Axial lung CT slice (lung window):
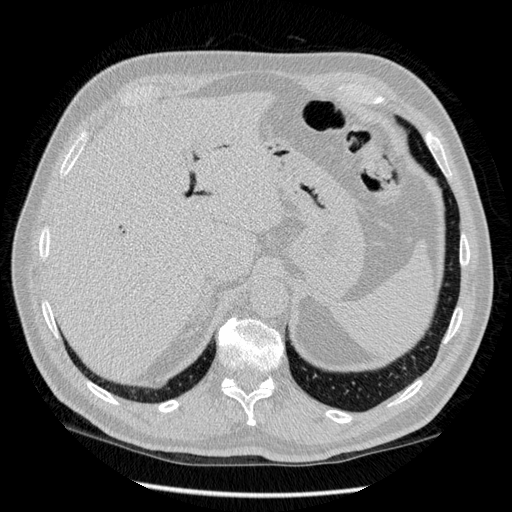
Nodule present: no